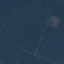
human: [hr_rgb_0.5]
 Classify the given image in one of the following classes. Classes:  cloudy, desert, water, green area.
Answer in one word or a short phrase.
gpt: green area